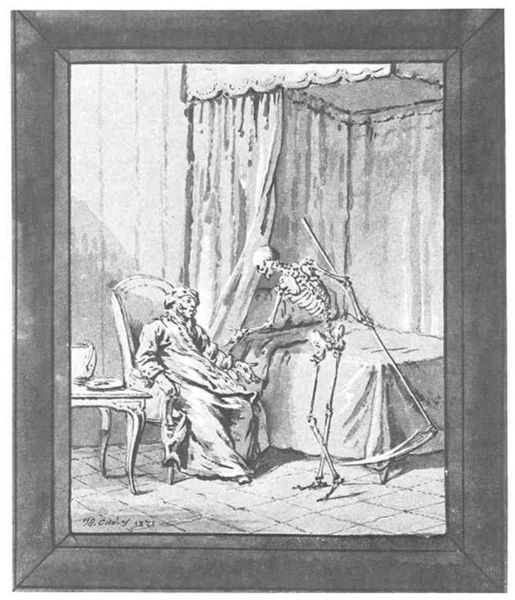
Titel: Der Tod und der Sterbende
Künstler: Jean-Baptiste Oudry
Standort: Karlsruhe
Institution: Staatliche Kunsthalle Karlsruhe
Schlagwörter: gemälde, hand, himmel, kopf, mann, umhang, weiß, sitzen, grau, raum, schwarz, stuhl, tisch, zeichnung, zimmer, tuch, alt, wand, blass, halten, mensch, rahmen, schädel, stehen, stein, teller, tod, tot, toter, bild, signatur, vorhang, boden, gewand, interieur, sessel, blatt, rokoko, kanne, krug, sofa, rahmung, alter mann, fußboden, datierung, grafik, essen, sprechen, bett, schlafzimmer, tischchen, knochen, tusche, alter, greis, krank, geschirr, druck, schwarz-weiss, sichel, fliesen, kopie, skelett, gestorben, sterben, verstorben, kranker, krankheit, entführung, müde, begegnung, baldachin, töten, mitnehmen, sense, himmelbett, sterbender, gerippe, skellett, lebensalter, neuzeit, betthimmel, sterbebett, memento, mori, aufforderung, sensemann, sensenmann, totentanz, nachtlager, skelet, ild, knochenmann, mumie, mumien, monchrom, gespraech, gevatter tod, impressionosmus, todesbett, abholen, sekelett, todestag, sterbestene, todenbett, letztes mahl, bild schwarz, todesstunde, emde, skeletttod, himmelbell